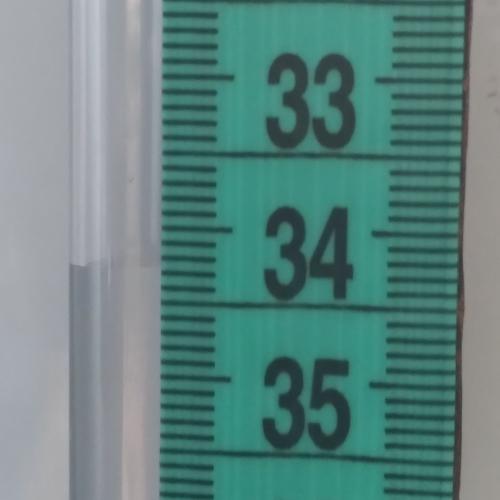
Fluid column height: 34.3 cm